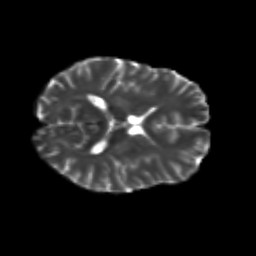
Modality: T2w
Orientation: axial
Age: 25
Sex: female
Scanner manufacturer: siemens
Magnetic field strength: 3 T
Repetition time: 3.5 s
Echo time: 0.104 s